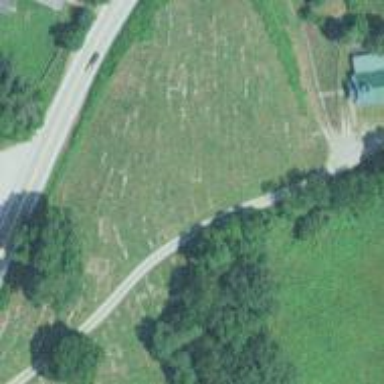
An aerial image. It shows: Graveyard.